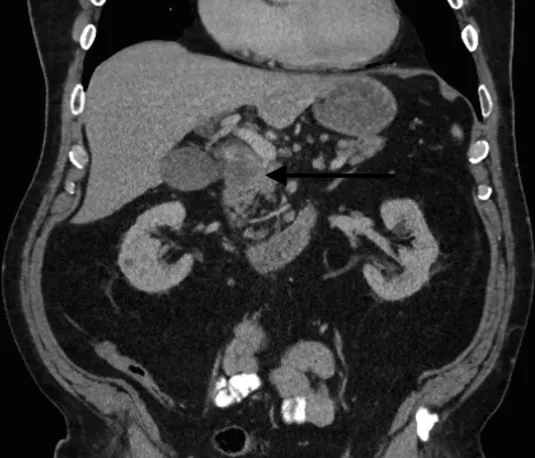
Coronal contrast-enhanced CT image demonstrates the hypo-attenuating mass in the head of the pancreas (arrow).
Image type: radiology (ct)